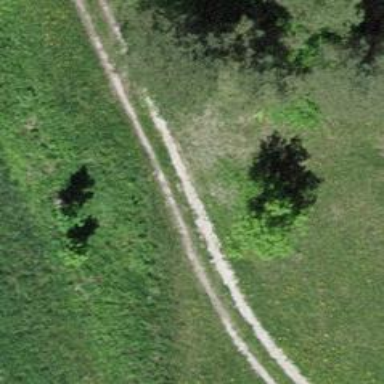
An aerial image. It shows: Track with grade 3 surface.